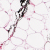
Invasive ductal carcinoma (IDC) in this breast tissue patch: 0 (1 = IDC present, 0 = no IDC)